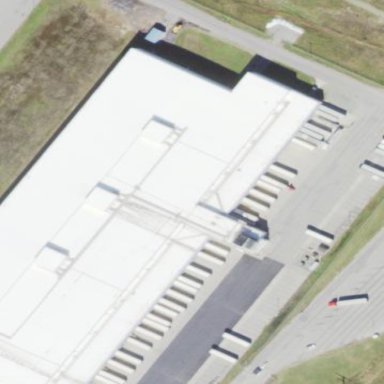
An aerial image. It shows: Warehouse.